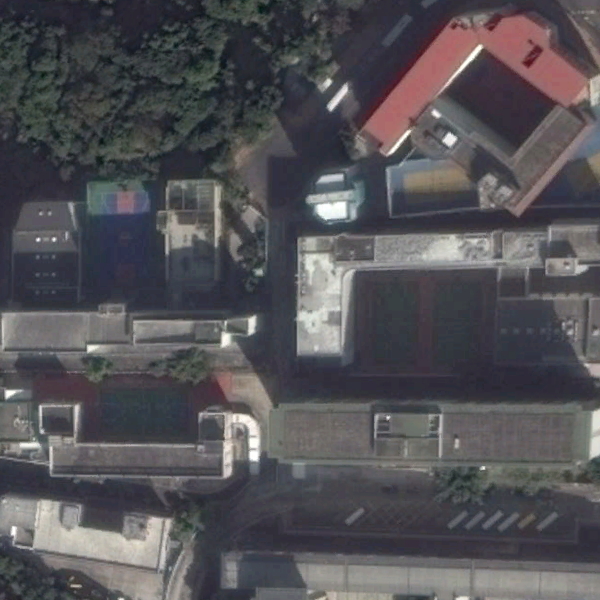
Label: School